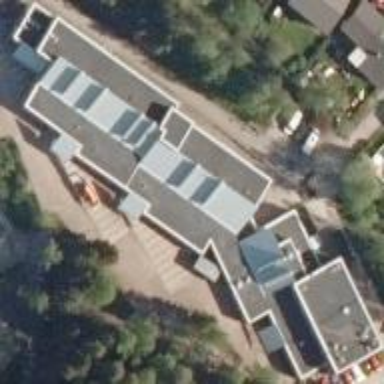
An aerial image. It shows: School building.